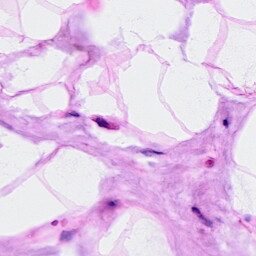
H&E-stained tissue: Breast